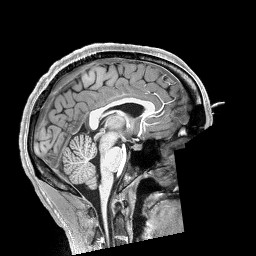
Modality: T1w
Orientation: sagittal